Interaction volume radius: 5 \u00c5
Interaction volume height: 15 \u00c5
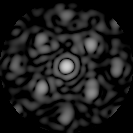
Disorder parameter: 0.4597